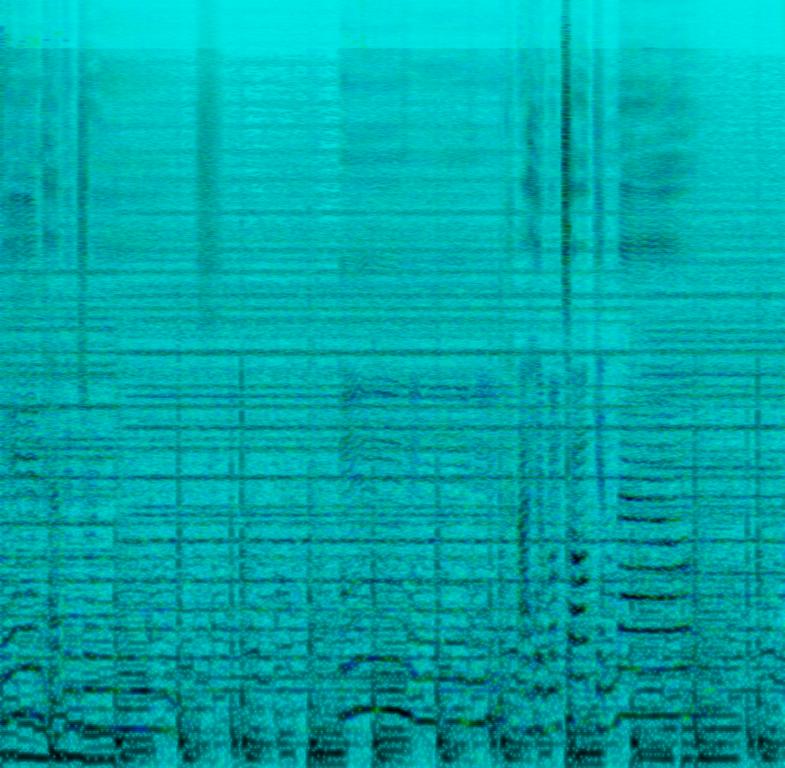
A male singer sings this hip hop melody with backup singers in vocal harmony. The song is medium tempo with a groovy drum rhythm, steady bass line and a grunge keyboard harmony. The song is exciting and energetic. The song has average audio quality.